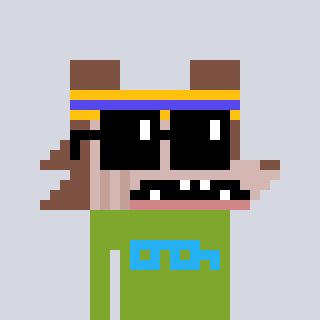
a pixel art character with square black sunglasses, a werewolf-shaped head and a slimegreen-colored body on a cool background